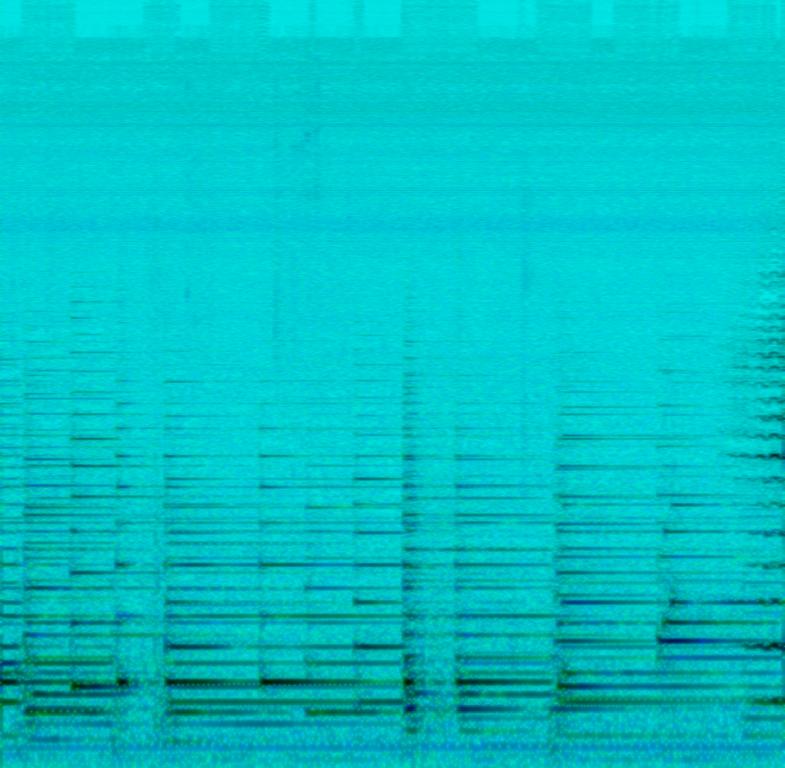
The low quality recording features a live performance of a mellow classical piano melody and sustained passionate violin melody playing together. It is very noisy and there are some crackling noises, widely spread in the background. Sounds passionate, emotional and it seems like it was recorded with one stereo pair of microphones.